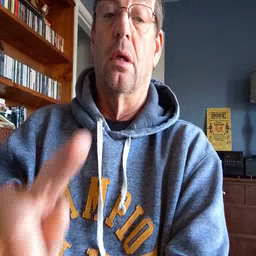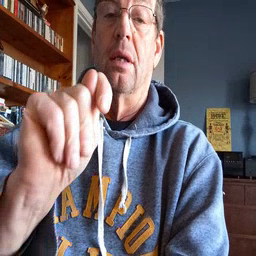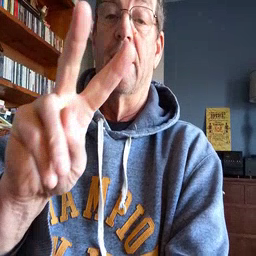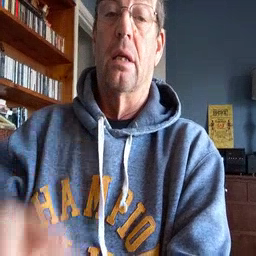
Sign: TV